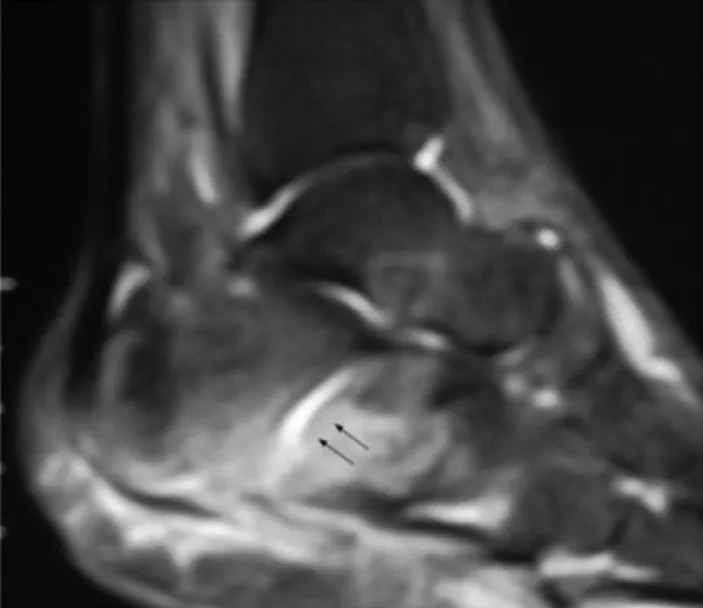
Calcaneal complete medial facet fracture without displacement associated with bone oedema (see indicators).
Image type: radiology (mri)